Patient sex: M
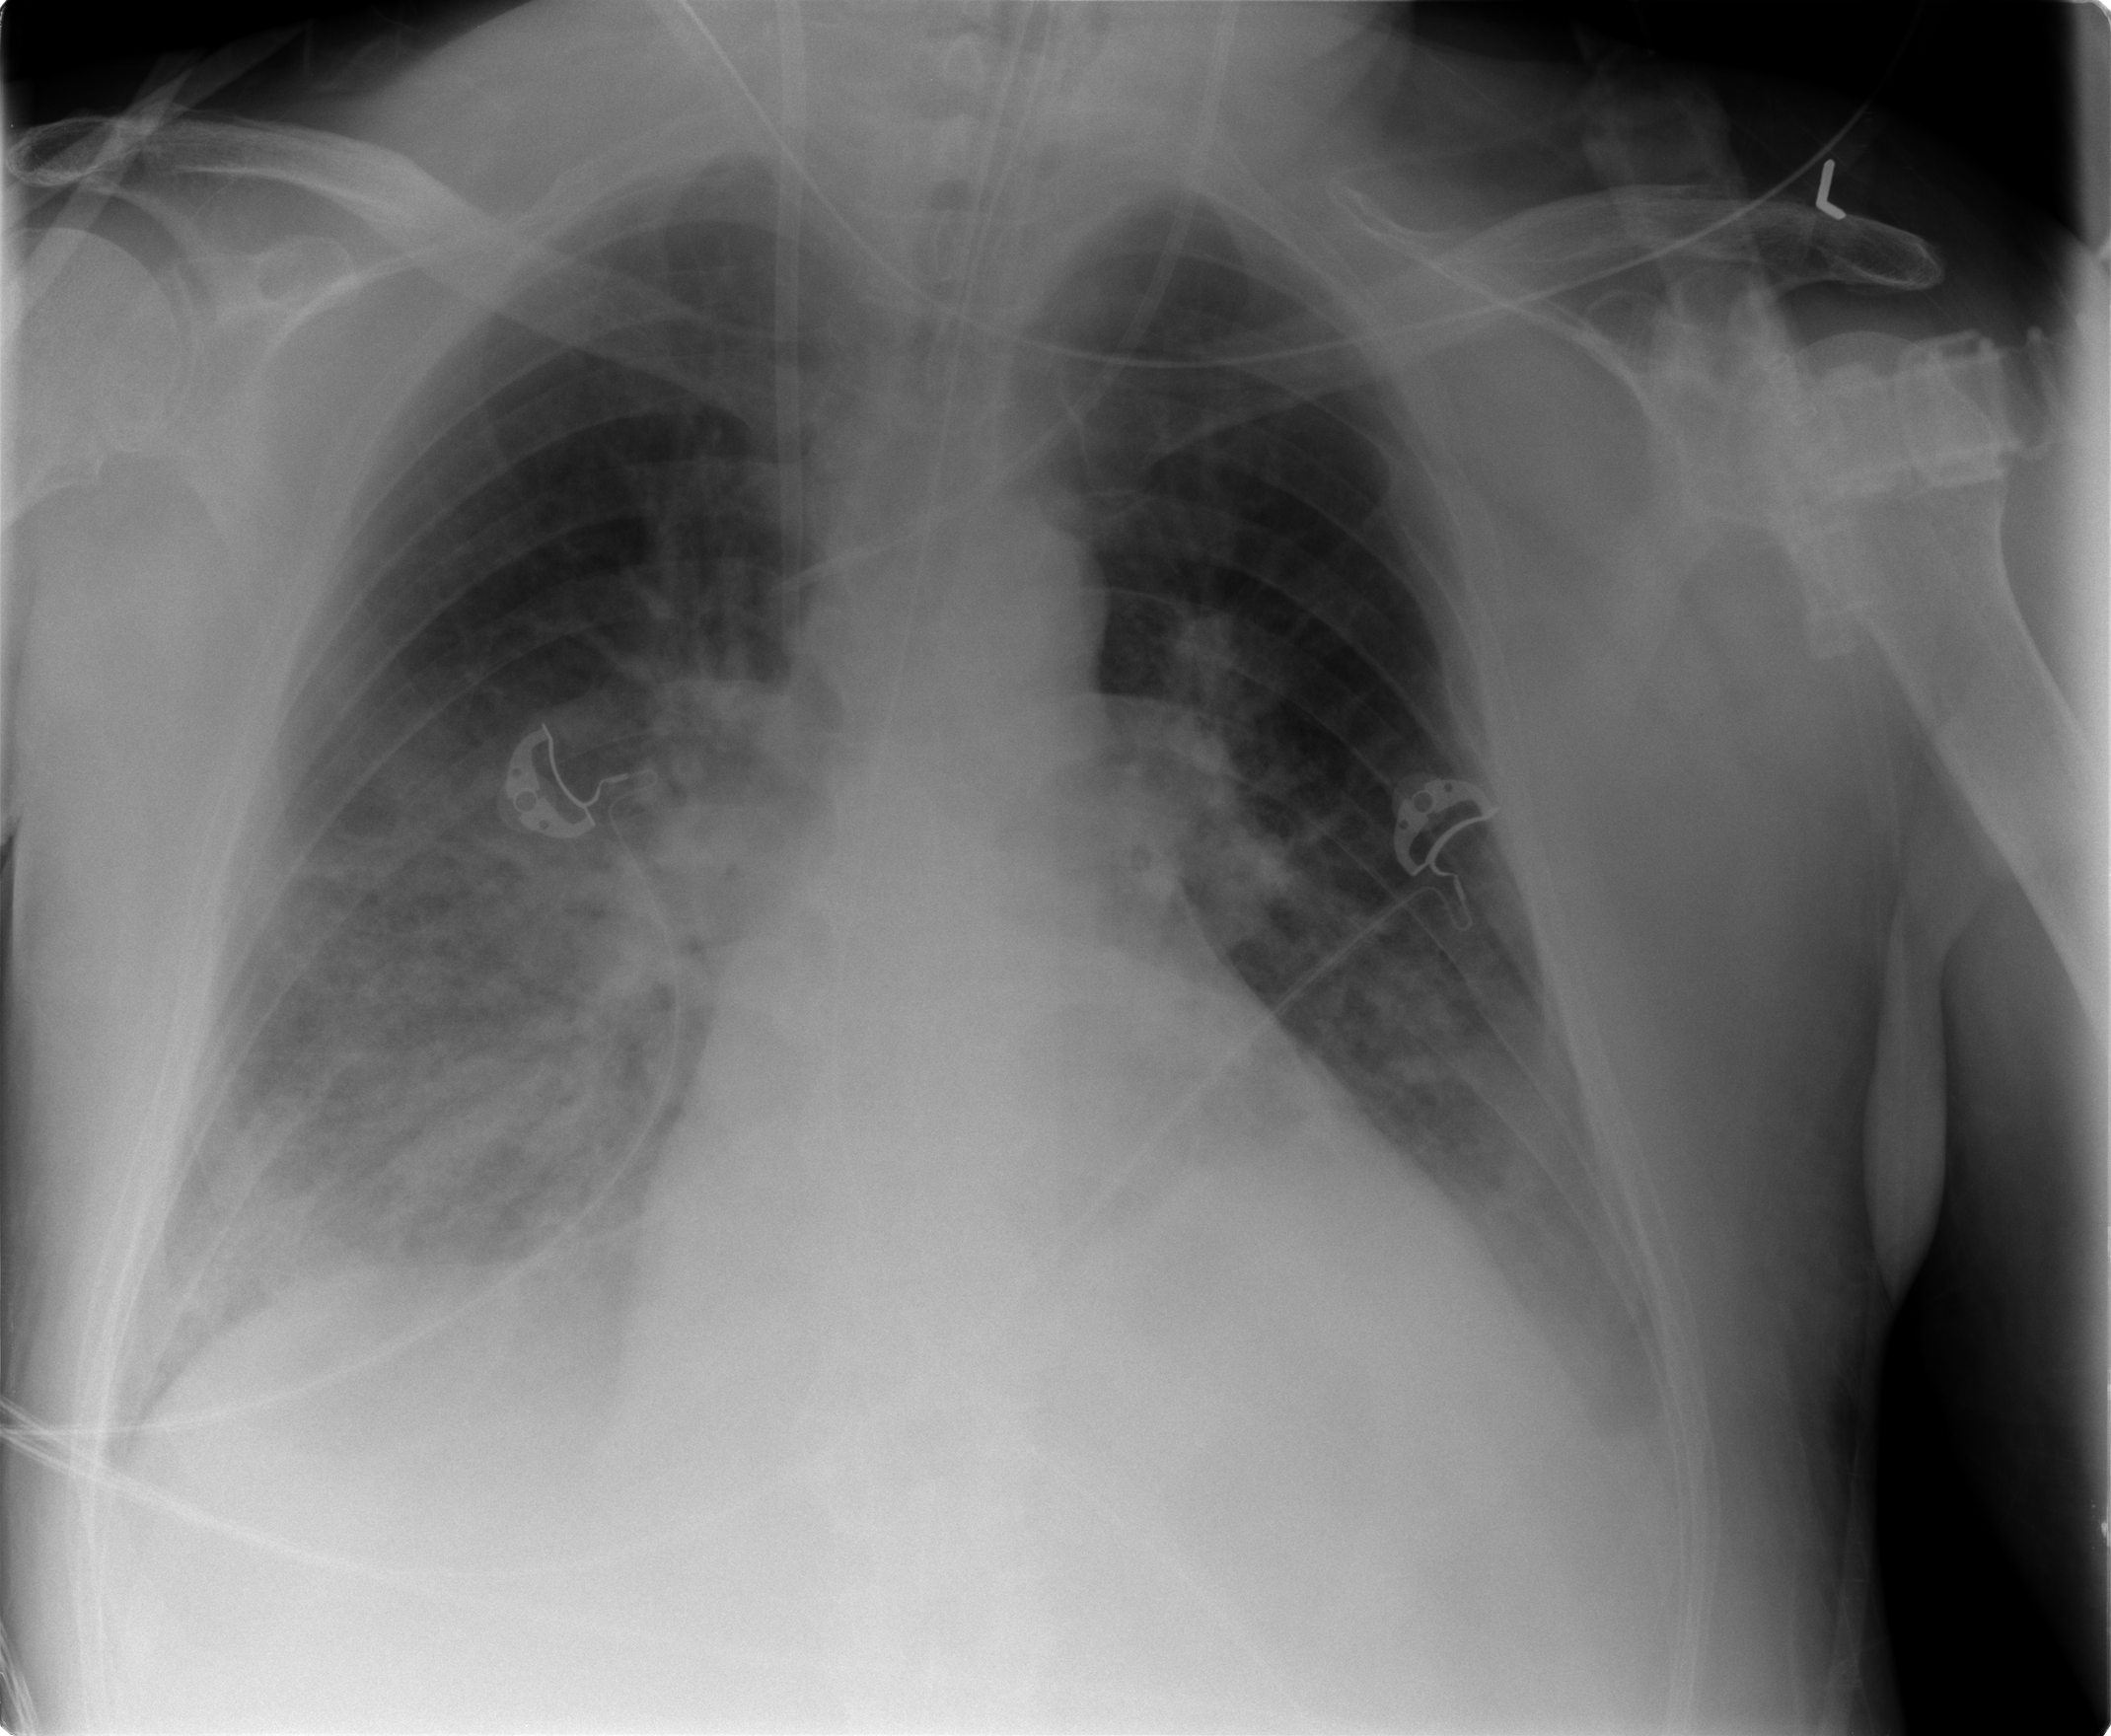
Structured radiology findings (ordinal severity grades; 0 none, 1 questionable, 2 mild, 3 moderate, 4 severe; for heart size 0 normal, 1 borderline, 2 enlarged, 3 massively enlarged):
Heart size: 2
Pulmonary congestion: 2
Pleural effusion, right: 2
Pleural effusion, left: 2
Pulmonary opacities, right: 2
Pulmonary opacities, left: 2
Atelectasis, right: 2
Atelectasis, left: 2